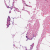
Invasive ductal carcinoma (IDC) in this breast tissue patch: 0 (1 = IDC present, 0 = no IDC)